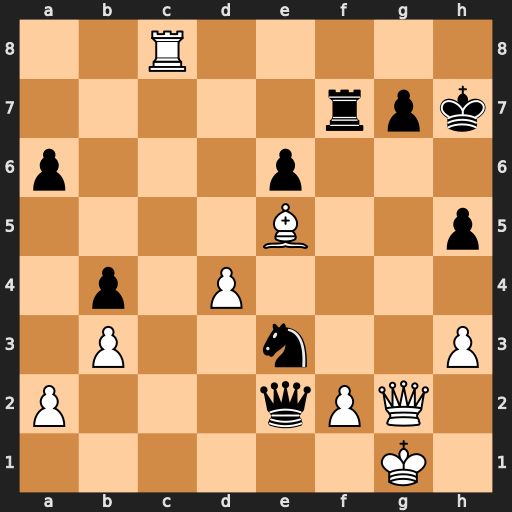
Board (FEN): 2R5/5rpk/p3p3/4B2p/1p1P4/1P2n2P/P3qPQ1/6K1
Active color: w
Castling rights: -
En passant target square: -
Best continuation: Qe4+ Rf5 Qxe3 Qxe3 fxe3